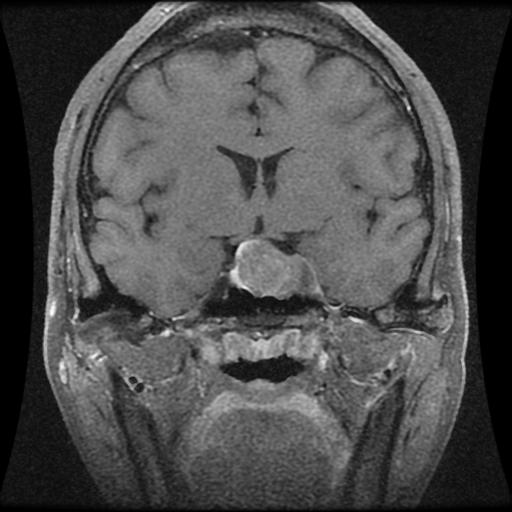
Label: pituitary